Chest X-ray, PA view. Patient: 24 years old, sex M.
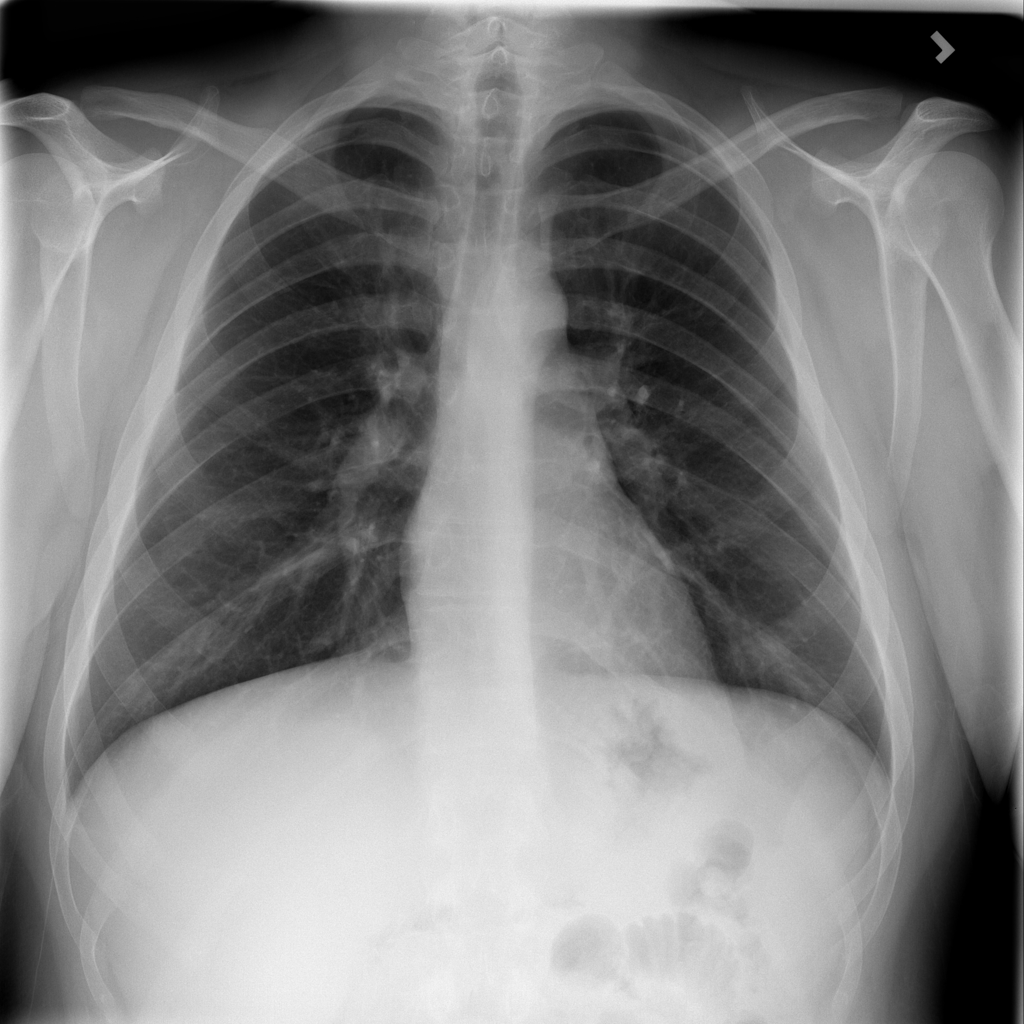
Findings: No Finding